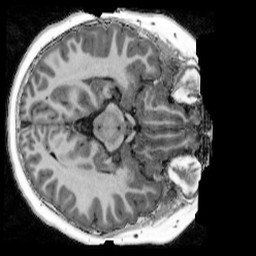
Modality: UNIT1_denoised
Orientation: axial
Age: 10
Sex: male
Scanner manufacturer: siemens
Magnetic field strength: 3 T
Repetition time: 4 s
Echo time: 0.00303 s